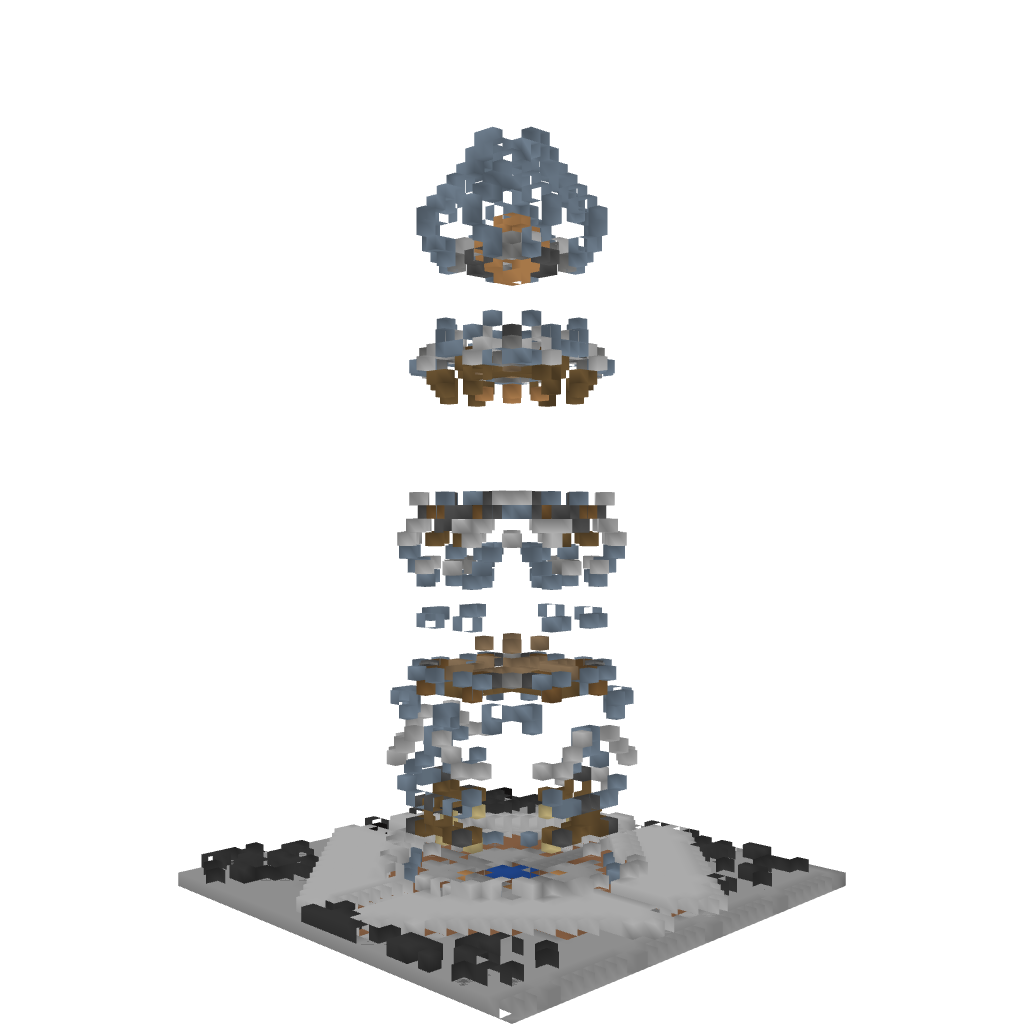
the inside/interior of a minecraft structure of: Water Tower by iEdgy